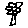
Label: flower